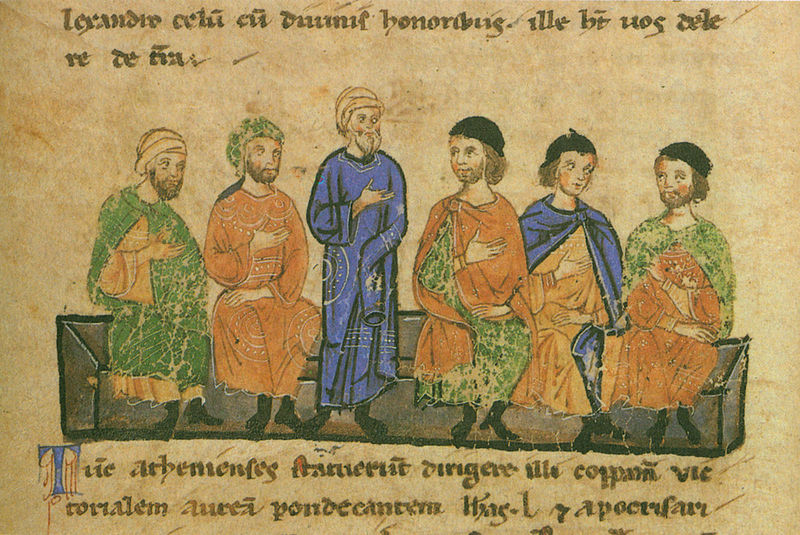
Titel: Alexanderroman
Institution: Leipzig, Stadtbibliothek
Schlagwörter: blau, kopf, mann, umhang, grün, sitzen, finger, geste, hut, männer, orange, schwarz, rot, muster, alt, bart, kappe, kappen, mützen, arm, stehen, gesten, hände, mantel, redner, blatt, farbig, schrift, wangen, papier, schuhe, bank, buch, seite, illustration, text, schuh, buchseite, mittelalter, sechs, turban, handschrift, latein, juden, buchmalerei, t, textx